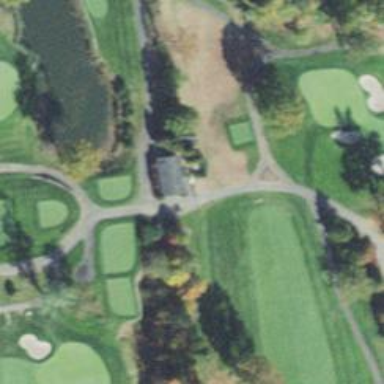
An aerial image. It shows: Service road used as golf cart path.